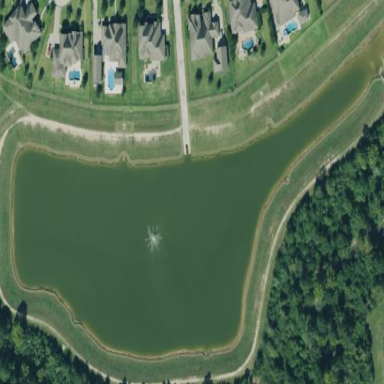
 creating natural and serene environment."